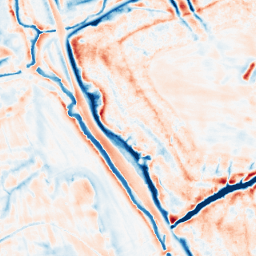
Category: edge_preserving
Decomposition family: bilateral
Decomposition parameters: d: 21
sigma_color: 100
sigma_space: 100
Upsampling method: bilinear
Upsampling parameters: scale: 8
Upsampling scale: 8